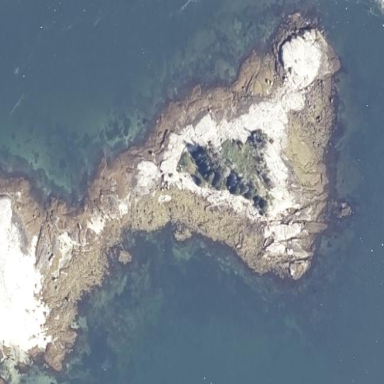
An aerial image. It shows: Island with natural coastline.